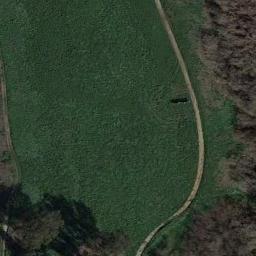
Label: meadow